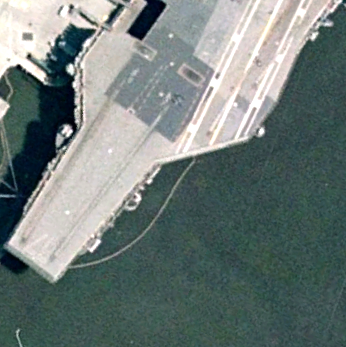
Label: aircraft_carrier